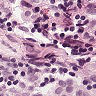
Metastatic tissue present: no